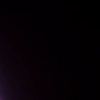
Label: space